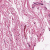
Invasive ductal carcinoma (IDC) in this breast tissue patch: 0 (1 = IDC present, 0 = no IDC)